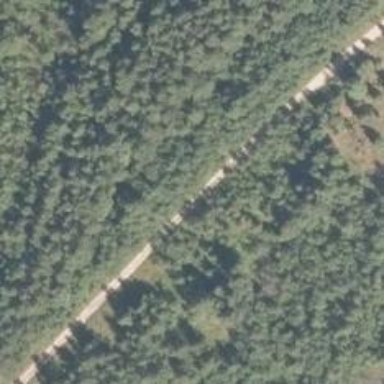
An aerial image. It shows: Abandoned railway service road.